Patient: sex M, age 48
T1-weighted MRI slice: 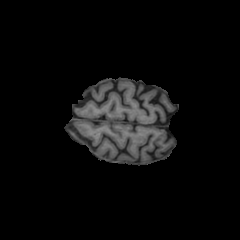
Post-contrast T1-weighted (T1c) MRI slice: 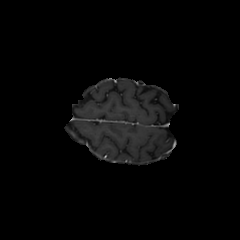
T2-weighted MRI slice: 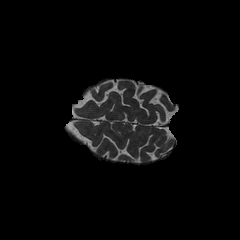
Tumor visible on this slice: no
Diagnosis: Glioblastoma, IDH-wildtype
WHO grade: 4